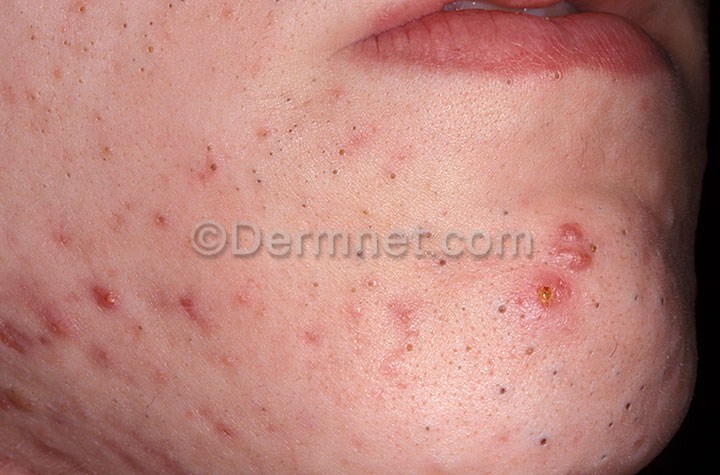
Disease: Acne and Rosacea Photos